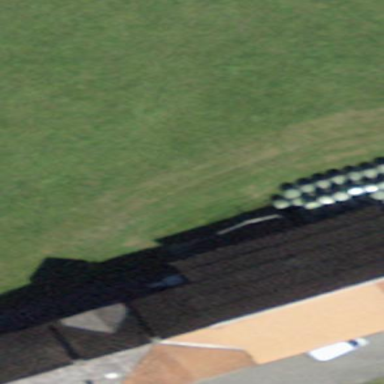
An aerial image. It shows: Farm building.